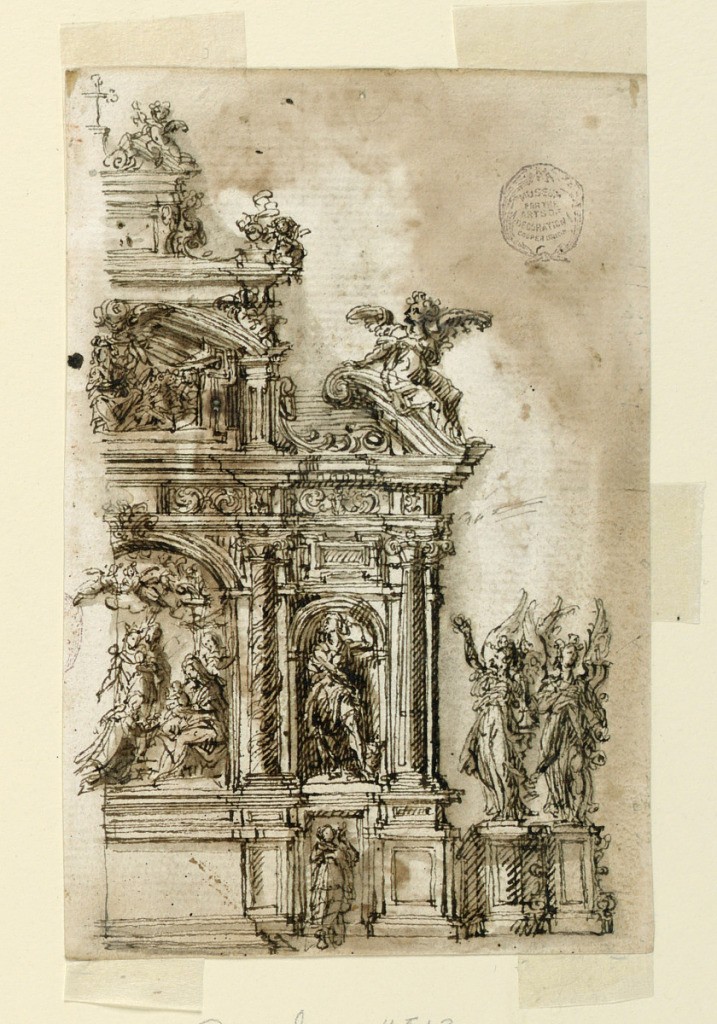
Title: Design for an Altar
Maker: Leonardo Scaglia, French, active Italy, 1640 – 1650
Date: ca. 1640–50
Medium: Pen and bistre, brush and wash on paper
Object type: Drawing
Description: Right half of altar shown. In the center is a sculptural representation of the Adoration of the Kings. In the lateral compartment is a niche with a statue of Saint Roche. Below it is a relief of a female saint.